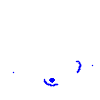
Particle: electron